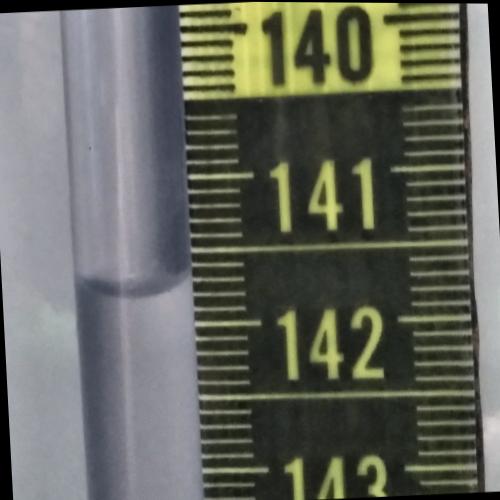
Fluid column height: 141.7 cm